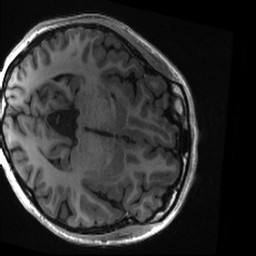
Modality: T1w
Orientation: axial
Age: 20
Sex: female